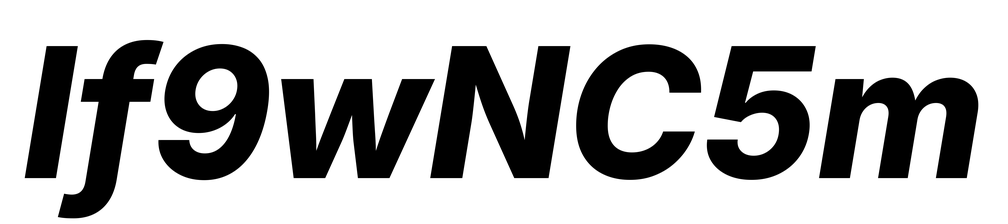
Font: Inter-Italic_ExtraBold_Italic